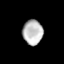
Tissue: lung
Cell type: Epithelial cells
Senescence score: 0.1669
Nuclear area (px): 490
Mean DAPI intensity: 185.367